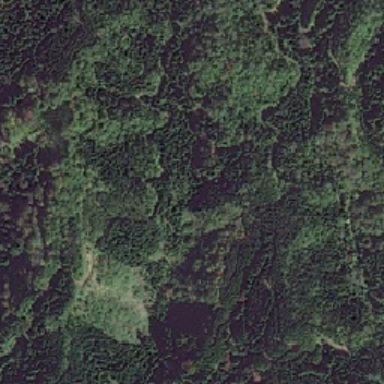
The forest has two kinds of peak green and dark green .